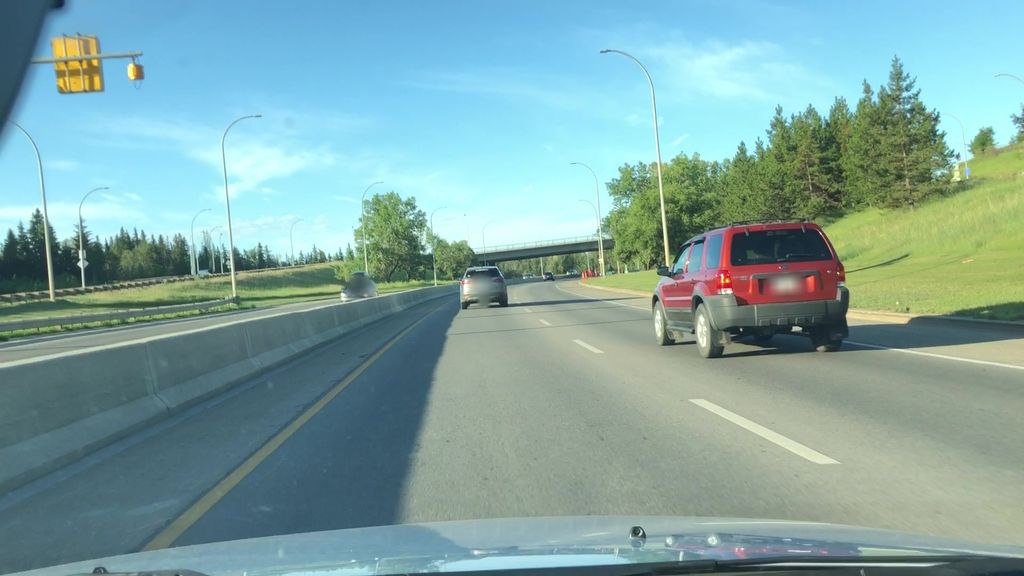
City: edmonton